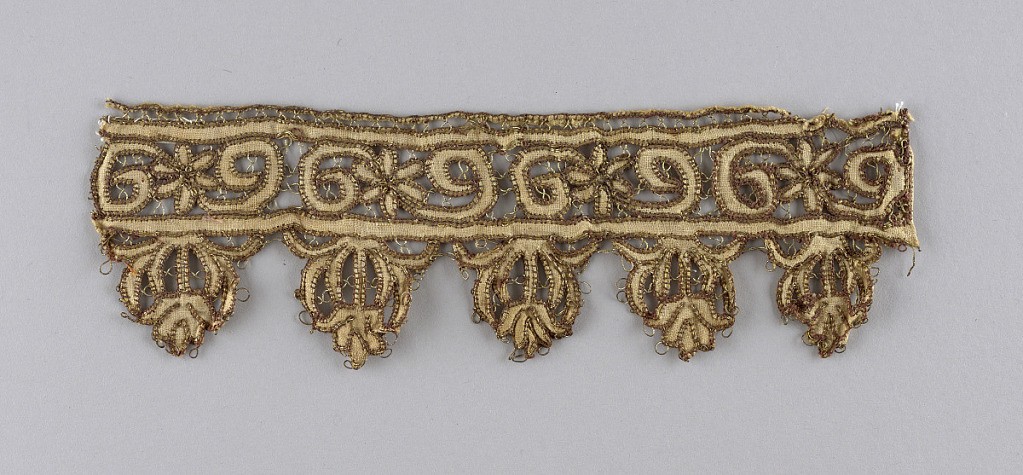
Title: Border
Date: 16th–17th century
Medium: linen (plain weave and undyed), silk, metallic Technique: cutwork with needle-lace fillings
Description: Band with flowers and scrolls, with an edging of pendant flowers. Created by cut-fabric work on natural-colored linen, with picot edgings and details added in gold metallic threads. Edges secured by buttonhole stitch which holds a metallic cord which is looped at regular intervals